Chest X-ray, PA view. Patient: 68 years old, sex F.
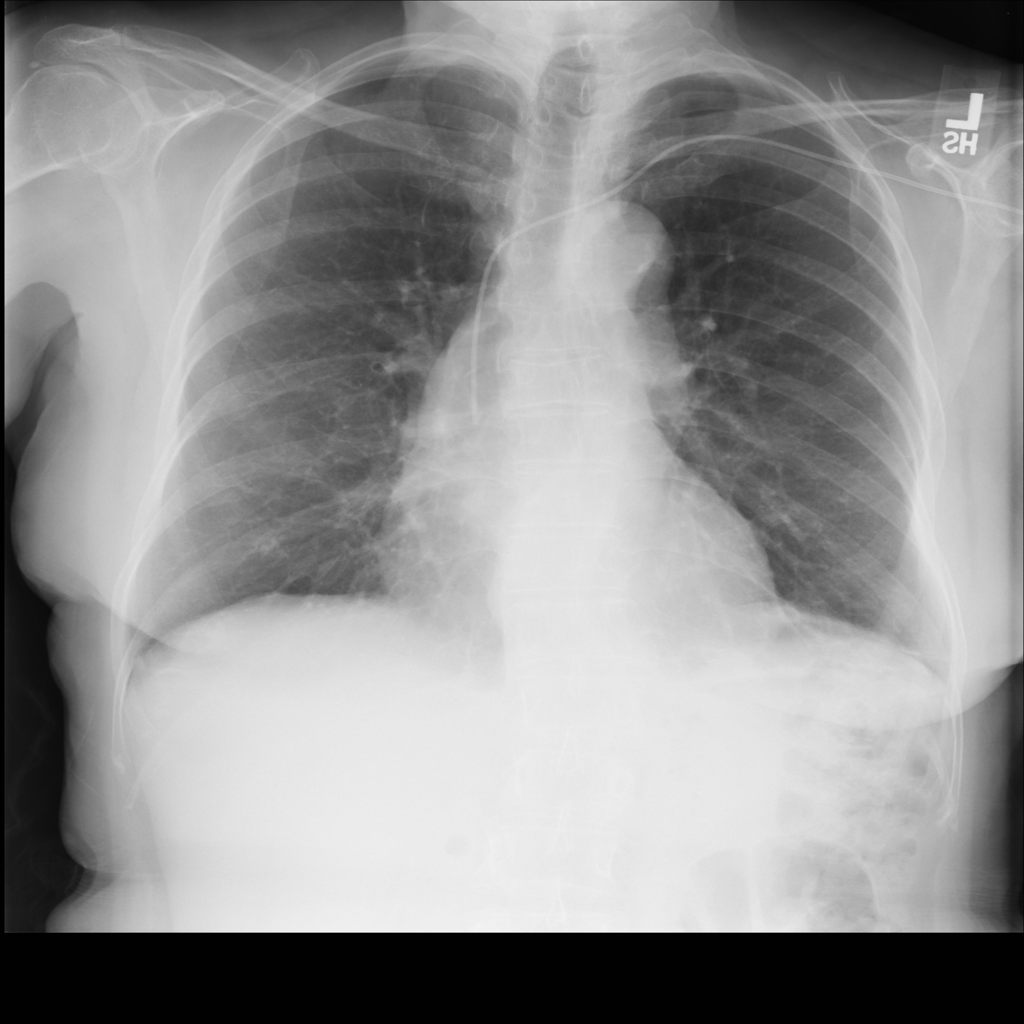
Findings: No Finding